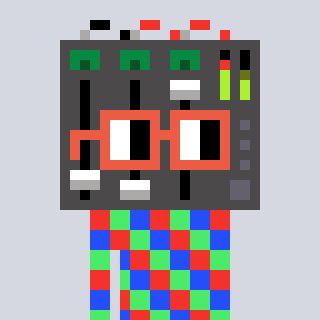
a pixel art character with square orange glasses, a mixer-shaped head and a peachy-colored body on a cool background